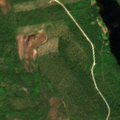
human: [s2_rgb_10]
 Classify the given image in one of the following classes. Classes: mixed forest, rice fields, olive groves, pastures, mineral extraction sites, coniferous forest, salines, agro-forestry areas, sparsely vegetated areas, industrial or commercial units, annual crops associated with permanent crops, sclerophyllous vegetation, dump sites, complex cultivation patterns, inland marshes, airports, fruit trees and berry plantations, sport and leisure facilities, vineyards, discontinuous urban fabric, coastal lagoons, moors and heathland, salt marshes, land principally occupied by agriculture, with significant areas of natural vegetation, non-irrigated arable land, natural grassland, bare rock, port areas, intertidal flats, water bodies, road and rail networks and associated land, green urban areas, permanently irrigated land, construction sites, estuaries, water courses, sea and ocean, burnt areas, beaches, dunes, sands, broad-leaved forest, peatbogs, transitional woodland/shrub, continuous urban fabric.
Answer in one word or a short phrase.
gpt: coniferous forest, mixed forest, transitional woodland/shrub, water bodies